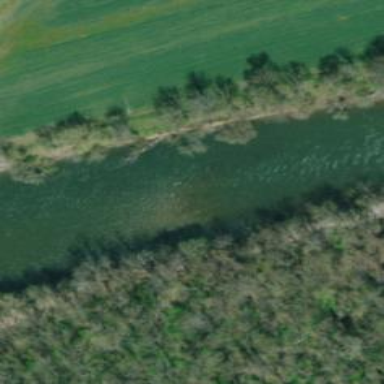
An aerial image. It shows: Beautiful river scene.